Question: I am trying to detect the 3 circles of blue color on the image below, using C++ and openCV.

I use this code
'''
int main(){
Mat original=imread("img.jpg");
Mat hsv;
cvtColor(original,hsv,CV_BGR2HSV);
Mat bw;
inRange(hsv,Scalar(110,50,50),Scalar(130,255,255),bw);//detects blue
}
'''
This code detect the 3 blue circles also detect other blue points. I am thinking it has to do with the range I specified. Is there a way to detect only those RGB blue circles because I do not think there are any other points which are RGB blue in the image.
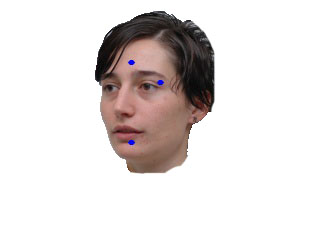
Answer: For the image you provided above, the below thresholds will work fine.
'''
Scalar hsv_l(110,150,150);
Scalar hsv_h(130,255,255);
cvtColor(original,hsv,CV_BGR2HSV);
inRange(hsv,hsv_l,hsv_h,bw)
'''
And you can easily find the HSV value of any pixel using mouse as described <URL>.
Also the HSV color wheel (below) might be helpful to choose any color and get it's HSV value.
<URL>